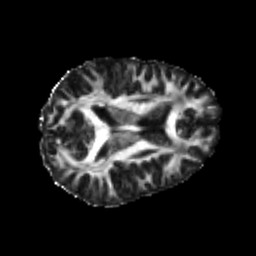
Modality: FA
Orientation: axial
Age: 23
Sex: male
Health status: healthy
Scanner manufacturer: philips
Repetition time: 7.384 s
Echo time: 0.08599 s